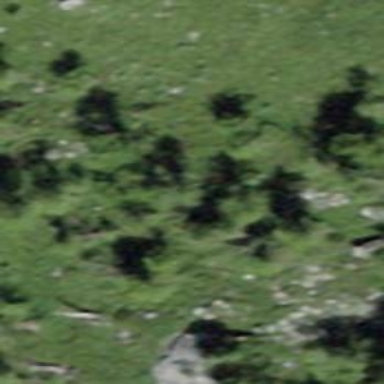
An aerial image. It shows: Forest area.